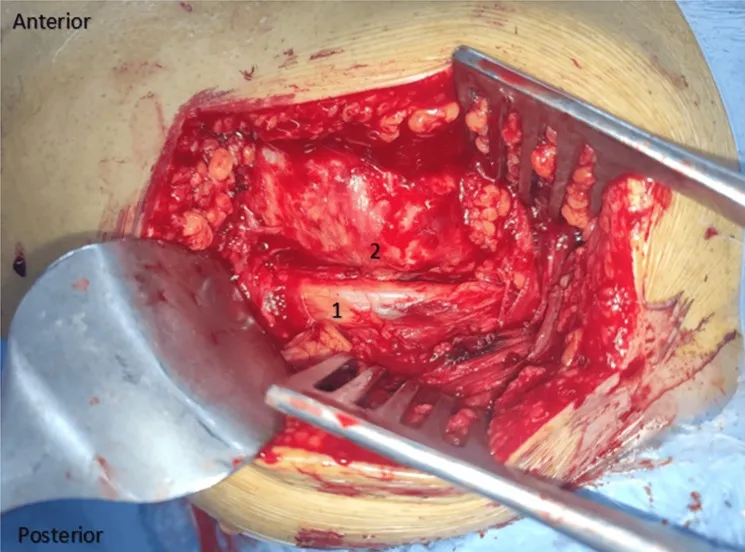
Intraoperative image of case 3. The image is showing an unusual location of the greater sciatic nerve glued to the posterior aspect of the greater trochanter. . 1: Posterior aspect of the greater trochanter. 2: Greater sciatic nerve.
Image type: medical_photograph (other_medical_photograph)